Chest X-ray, PA view. Patient: 28 years old, sex M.
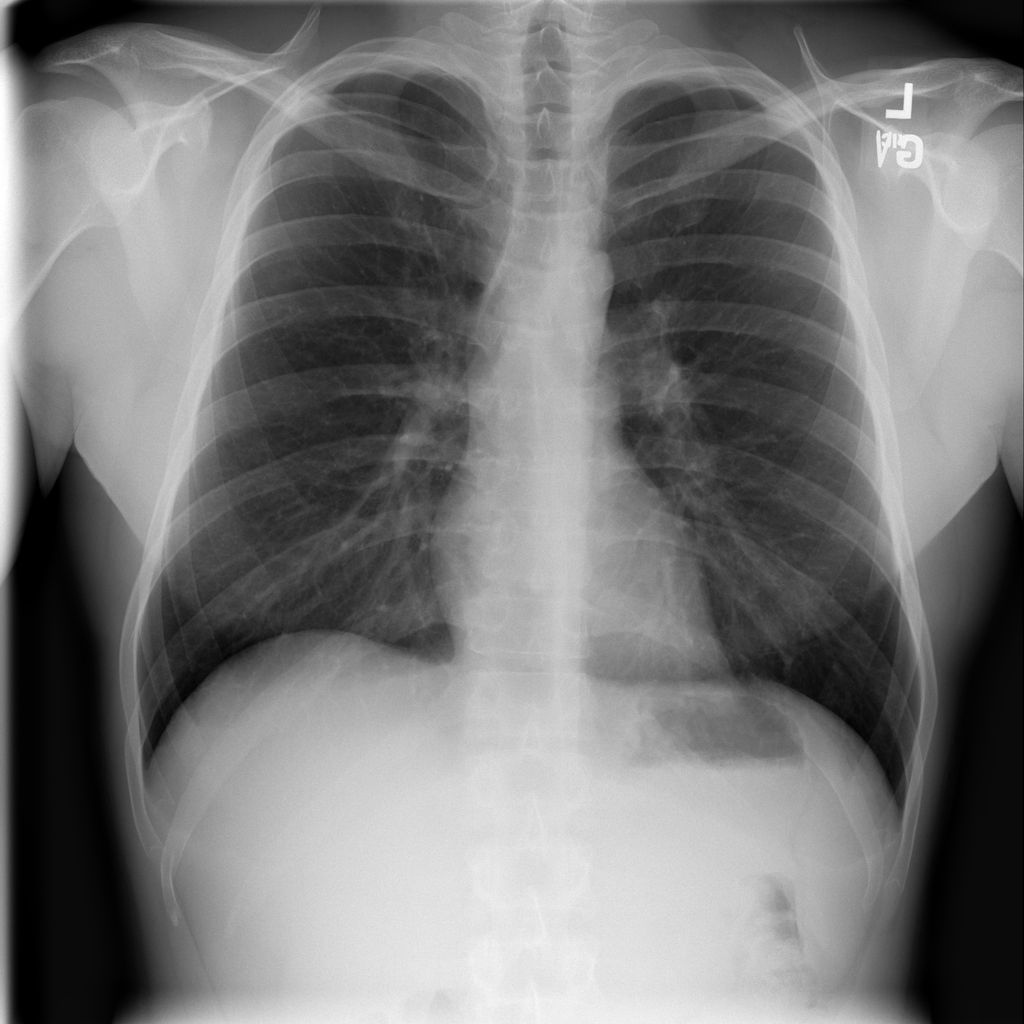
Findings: No Finding